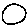
Label: circle